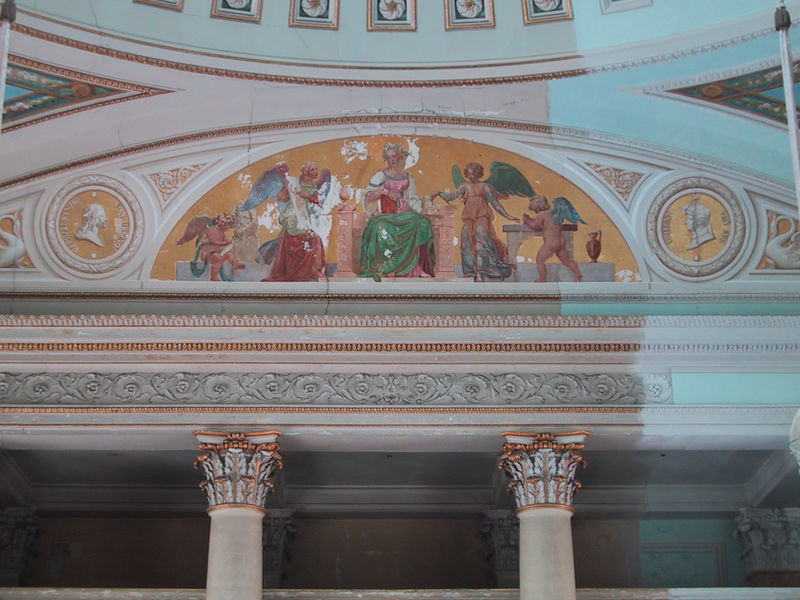
Titel: Pillnitz, Neues Palais
Standort: Dresden, Pillnitz, Neues Palais (EU - D - Sachsen)
Schlagwörter: blau, flügel, kopf, mann, grün, frau, köpfe, marmor, männer, orange, säule, säulen, weiss, dach, gebäude, rot, ornament, bild, innenraum, kirche, gold, amphore, engel, putto, vase, relief, farbig, schwan, farben, farbe, figuren, kuppel, thron, wandmalerei, stuck, bemalt, oben, bögen, antike, medaillon, heiter, kapitelle, kapitell, fries, gesims, fresken, königin, fresko, heilig, putten, maria, putti, bau, fresco, cupido, kapitel, deckenmalerei, sáulen, medaillons, bogenfeld, puten, restauriert, farblich, gebälde